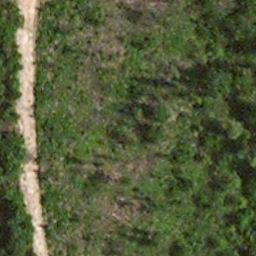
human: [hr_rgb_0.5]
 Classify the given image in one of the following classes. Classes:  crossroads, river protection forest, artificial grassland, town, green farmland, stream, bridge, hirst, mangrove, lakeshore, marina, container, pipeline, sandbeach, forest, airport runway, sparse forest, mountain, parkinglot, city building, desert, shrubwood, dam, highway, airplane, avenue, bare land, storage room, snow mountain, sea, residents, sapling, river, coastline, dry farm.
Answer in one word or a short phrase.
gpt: avenue